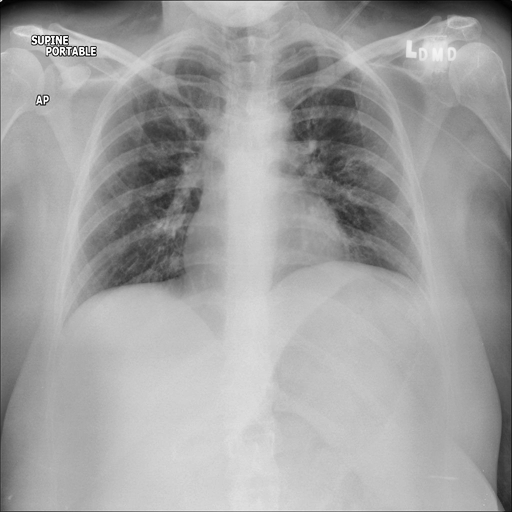
Finding: NORMAL